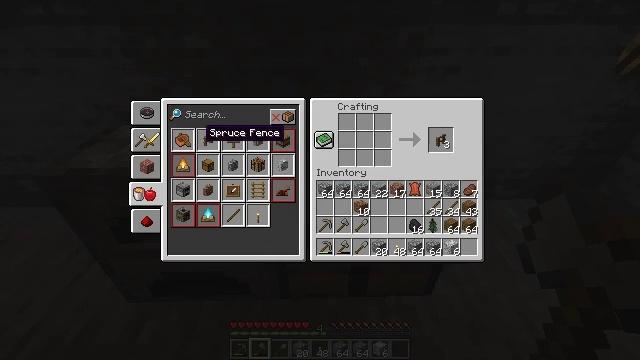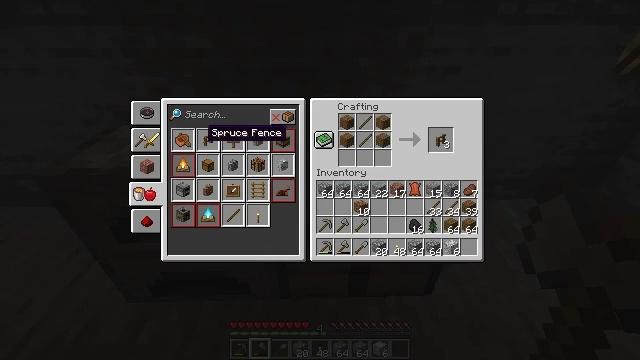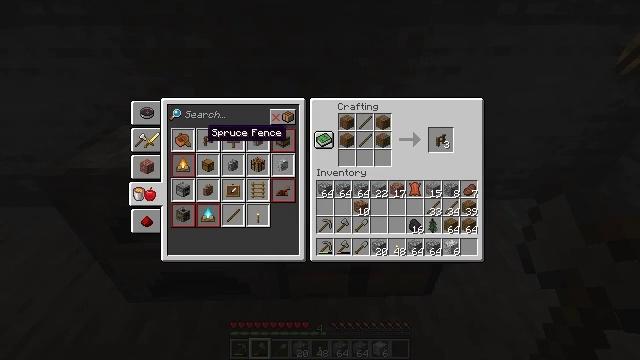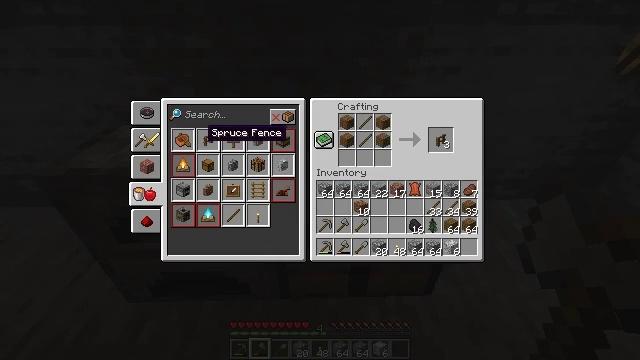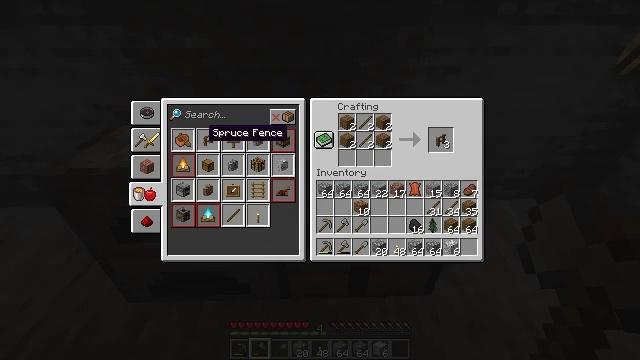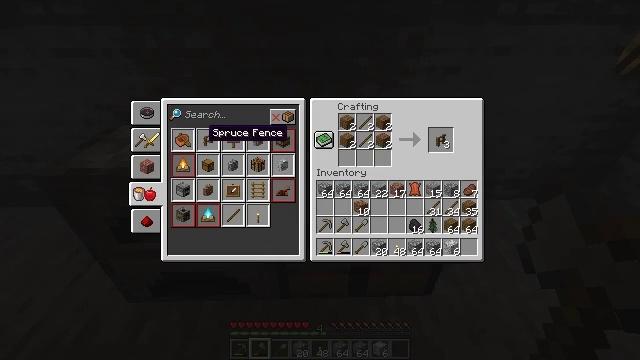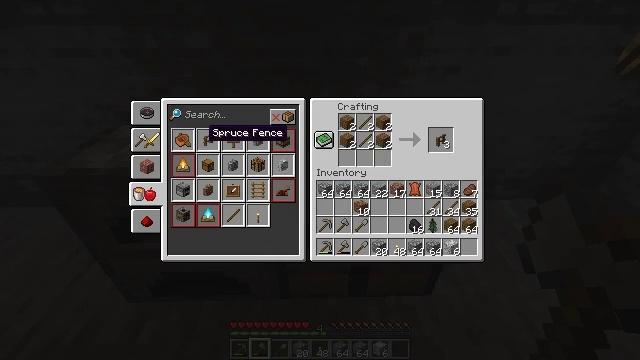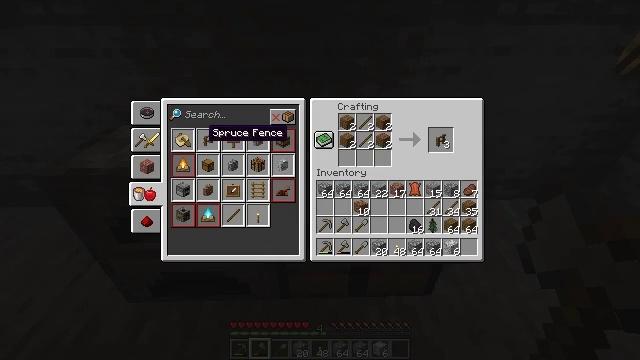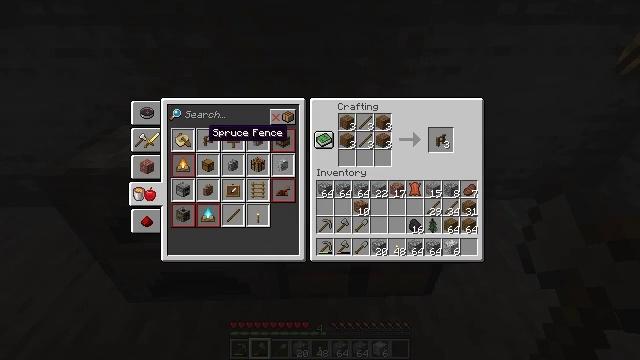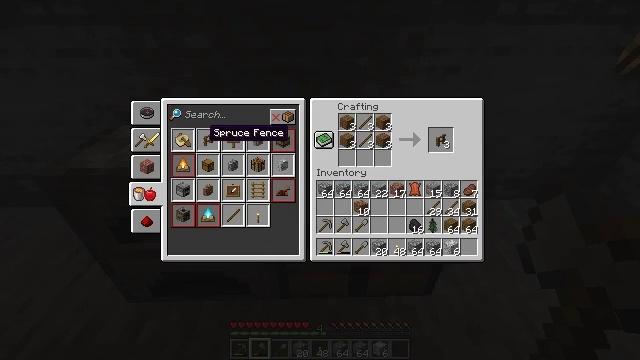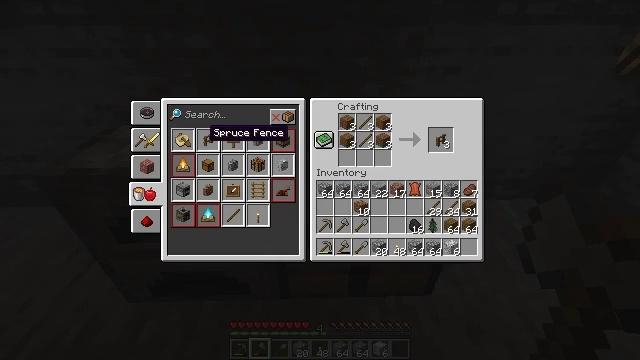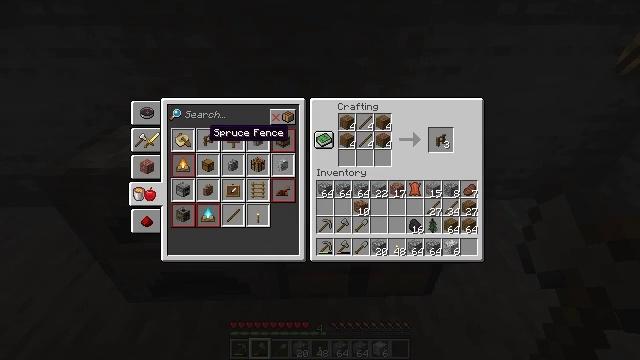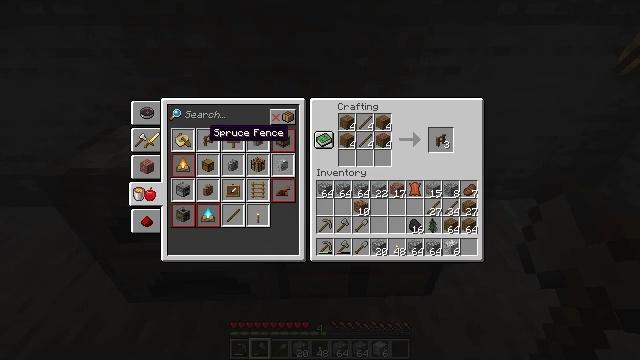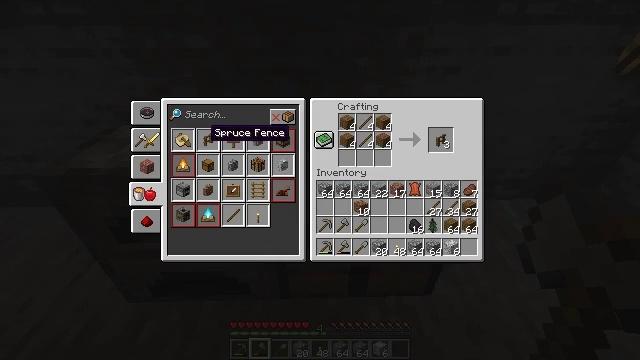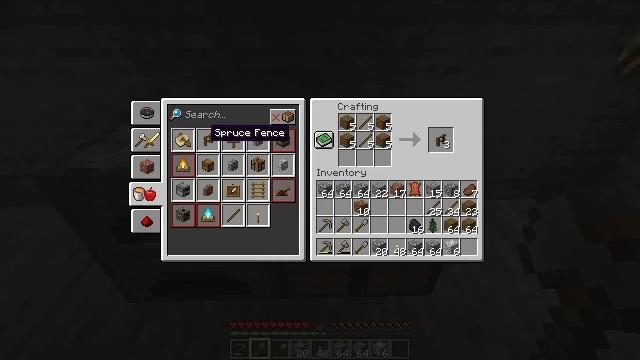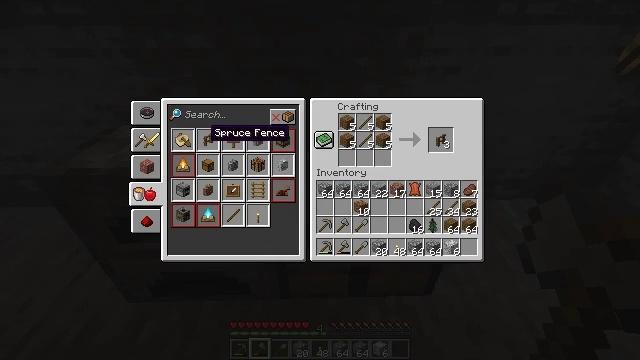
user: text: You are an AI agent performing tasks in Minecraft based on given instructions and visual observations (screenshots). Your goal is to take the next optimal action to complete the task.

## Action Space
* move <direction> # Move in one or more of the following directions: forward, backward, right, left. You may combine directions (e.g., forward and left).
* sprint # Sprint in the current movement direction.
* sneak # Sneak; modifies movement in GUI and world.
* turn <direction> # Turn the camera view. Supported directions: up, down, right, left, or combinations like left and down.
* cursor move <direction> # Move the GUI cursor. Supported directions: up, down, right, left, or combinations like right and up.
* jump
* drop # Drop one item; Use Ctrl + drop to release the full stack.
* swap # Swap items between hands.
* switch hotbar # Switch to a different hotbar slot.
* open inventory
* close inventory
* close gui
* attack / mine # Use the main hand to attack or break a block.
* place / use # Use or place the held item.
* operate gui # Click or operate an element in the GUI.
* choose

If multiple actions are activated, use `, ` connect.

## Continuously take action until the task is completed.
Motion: motion action
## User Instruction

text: Build a spruce fence using the crafting table.
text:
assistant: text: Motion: no_op
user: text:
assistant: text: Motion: operate gui
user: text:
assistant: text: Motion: operate gui
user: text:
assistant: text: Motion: no_op
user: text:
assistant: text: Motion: operate gui
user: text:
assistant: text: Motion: operate gui
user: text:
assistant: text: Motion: no_op
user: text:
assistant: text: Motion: operate gui
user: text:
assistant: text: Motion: operate gui
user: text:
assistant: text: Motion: no_op
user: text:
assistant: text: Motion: operate gui
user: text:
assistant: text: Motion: operate gui
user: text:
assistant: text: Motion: no_op
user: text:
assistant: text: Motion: operate gui
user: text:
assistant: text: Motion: operate gui
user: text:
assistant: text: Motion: operate gui
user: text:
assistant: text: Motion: no_op
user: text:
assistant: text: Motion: operate gui
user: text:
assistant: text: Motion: operate gui
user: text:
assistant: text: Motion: no_op
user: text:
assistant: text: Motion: operate gui
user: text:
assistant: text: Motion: operate gui
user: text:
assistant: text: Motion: operate gui
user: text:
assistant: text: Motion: no_op
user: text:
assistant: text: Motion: no_op
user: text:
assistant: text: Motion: no_op
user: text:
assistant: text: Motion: no_op
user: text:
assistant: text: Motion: no_op
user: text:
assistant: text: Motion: no_op
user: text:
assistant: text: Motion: no_op